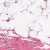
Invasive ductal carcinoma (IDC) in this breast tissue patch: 0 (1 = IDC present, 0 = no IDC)